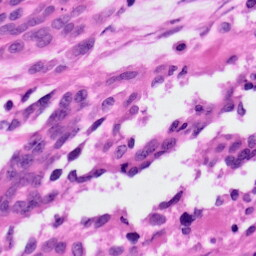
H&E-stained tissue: Ovarian